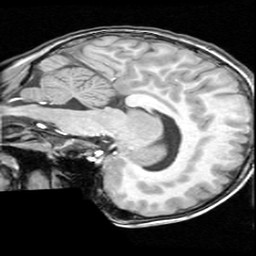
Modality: T1w
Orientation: sagittal
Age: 9
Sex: male
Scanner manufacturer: ge
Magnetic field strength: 1.5 T
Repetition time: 0.03333 s
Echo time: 0.008 s